Interaction volume radius: 10 \u00c5
Interaction volume height: 15 \u00c5
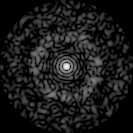
Disorder parameter: 0.8097